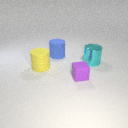
large cyan metal cylinder to the right of large yellow rubber cylinder